Question: I have a directory full of product images. I am trying to display each image as '150px'x'150px' without distorting the image and place a border around the product code (which is the image name) and the image itself. This is what it looks like now:

I would like the image and product code to sit at the bottom of the border, but I am having issues because I am a noob and using 'overflow:hidden'. Essentially I would like the center image to look like the other two.
Here is my 'PHP' code (using 'php' because I will need to access 'sql' later):
'''
<php
$dir = "/some/location/";
if ($opendir = opendir($dir)){
while(($file= readdir($opendir))!== FALSE){
if($file!="."&&$file!=".."){
echo('<div class = "image" > ');
echo "<img src='/some/location/$file'><br>";
$sku = substr($file,0,-4);
echo("<p>");
echo($sku);
echo("</p>");
echo("</div>");} } }
?>
'''
'CSS' Code:
'''
<style>
div.image {
display: inline-block;
height: 170px;
width: 170px;
border-style: solid;
border-color: green;
overflow: hidden;
margin: 10px auto;
margin-left: 10px;
margin-right: 10px; }
div.image img {
max-height: 135px;
max-width: 135px;
padding-left: 25px;
padding-right: 25px; }
</style>
'''
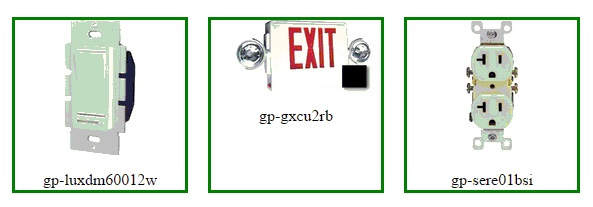
Answer: Set the 'position: relative;' to your outer (wrapper container, with borders). Then wrap image and text beneath in a div and set it's css like this:
'''
.image-wrap {
position: absolute;
bottom: 0;
left: 50%;
transform: translateX(-50%);
width: auto;
height: auto;
}
'''
It should do the job for you.